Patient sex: M
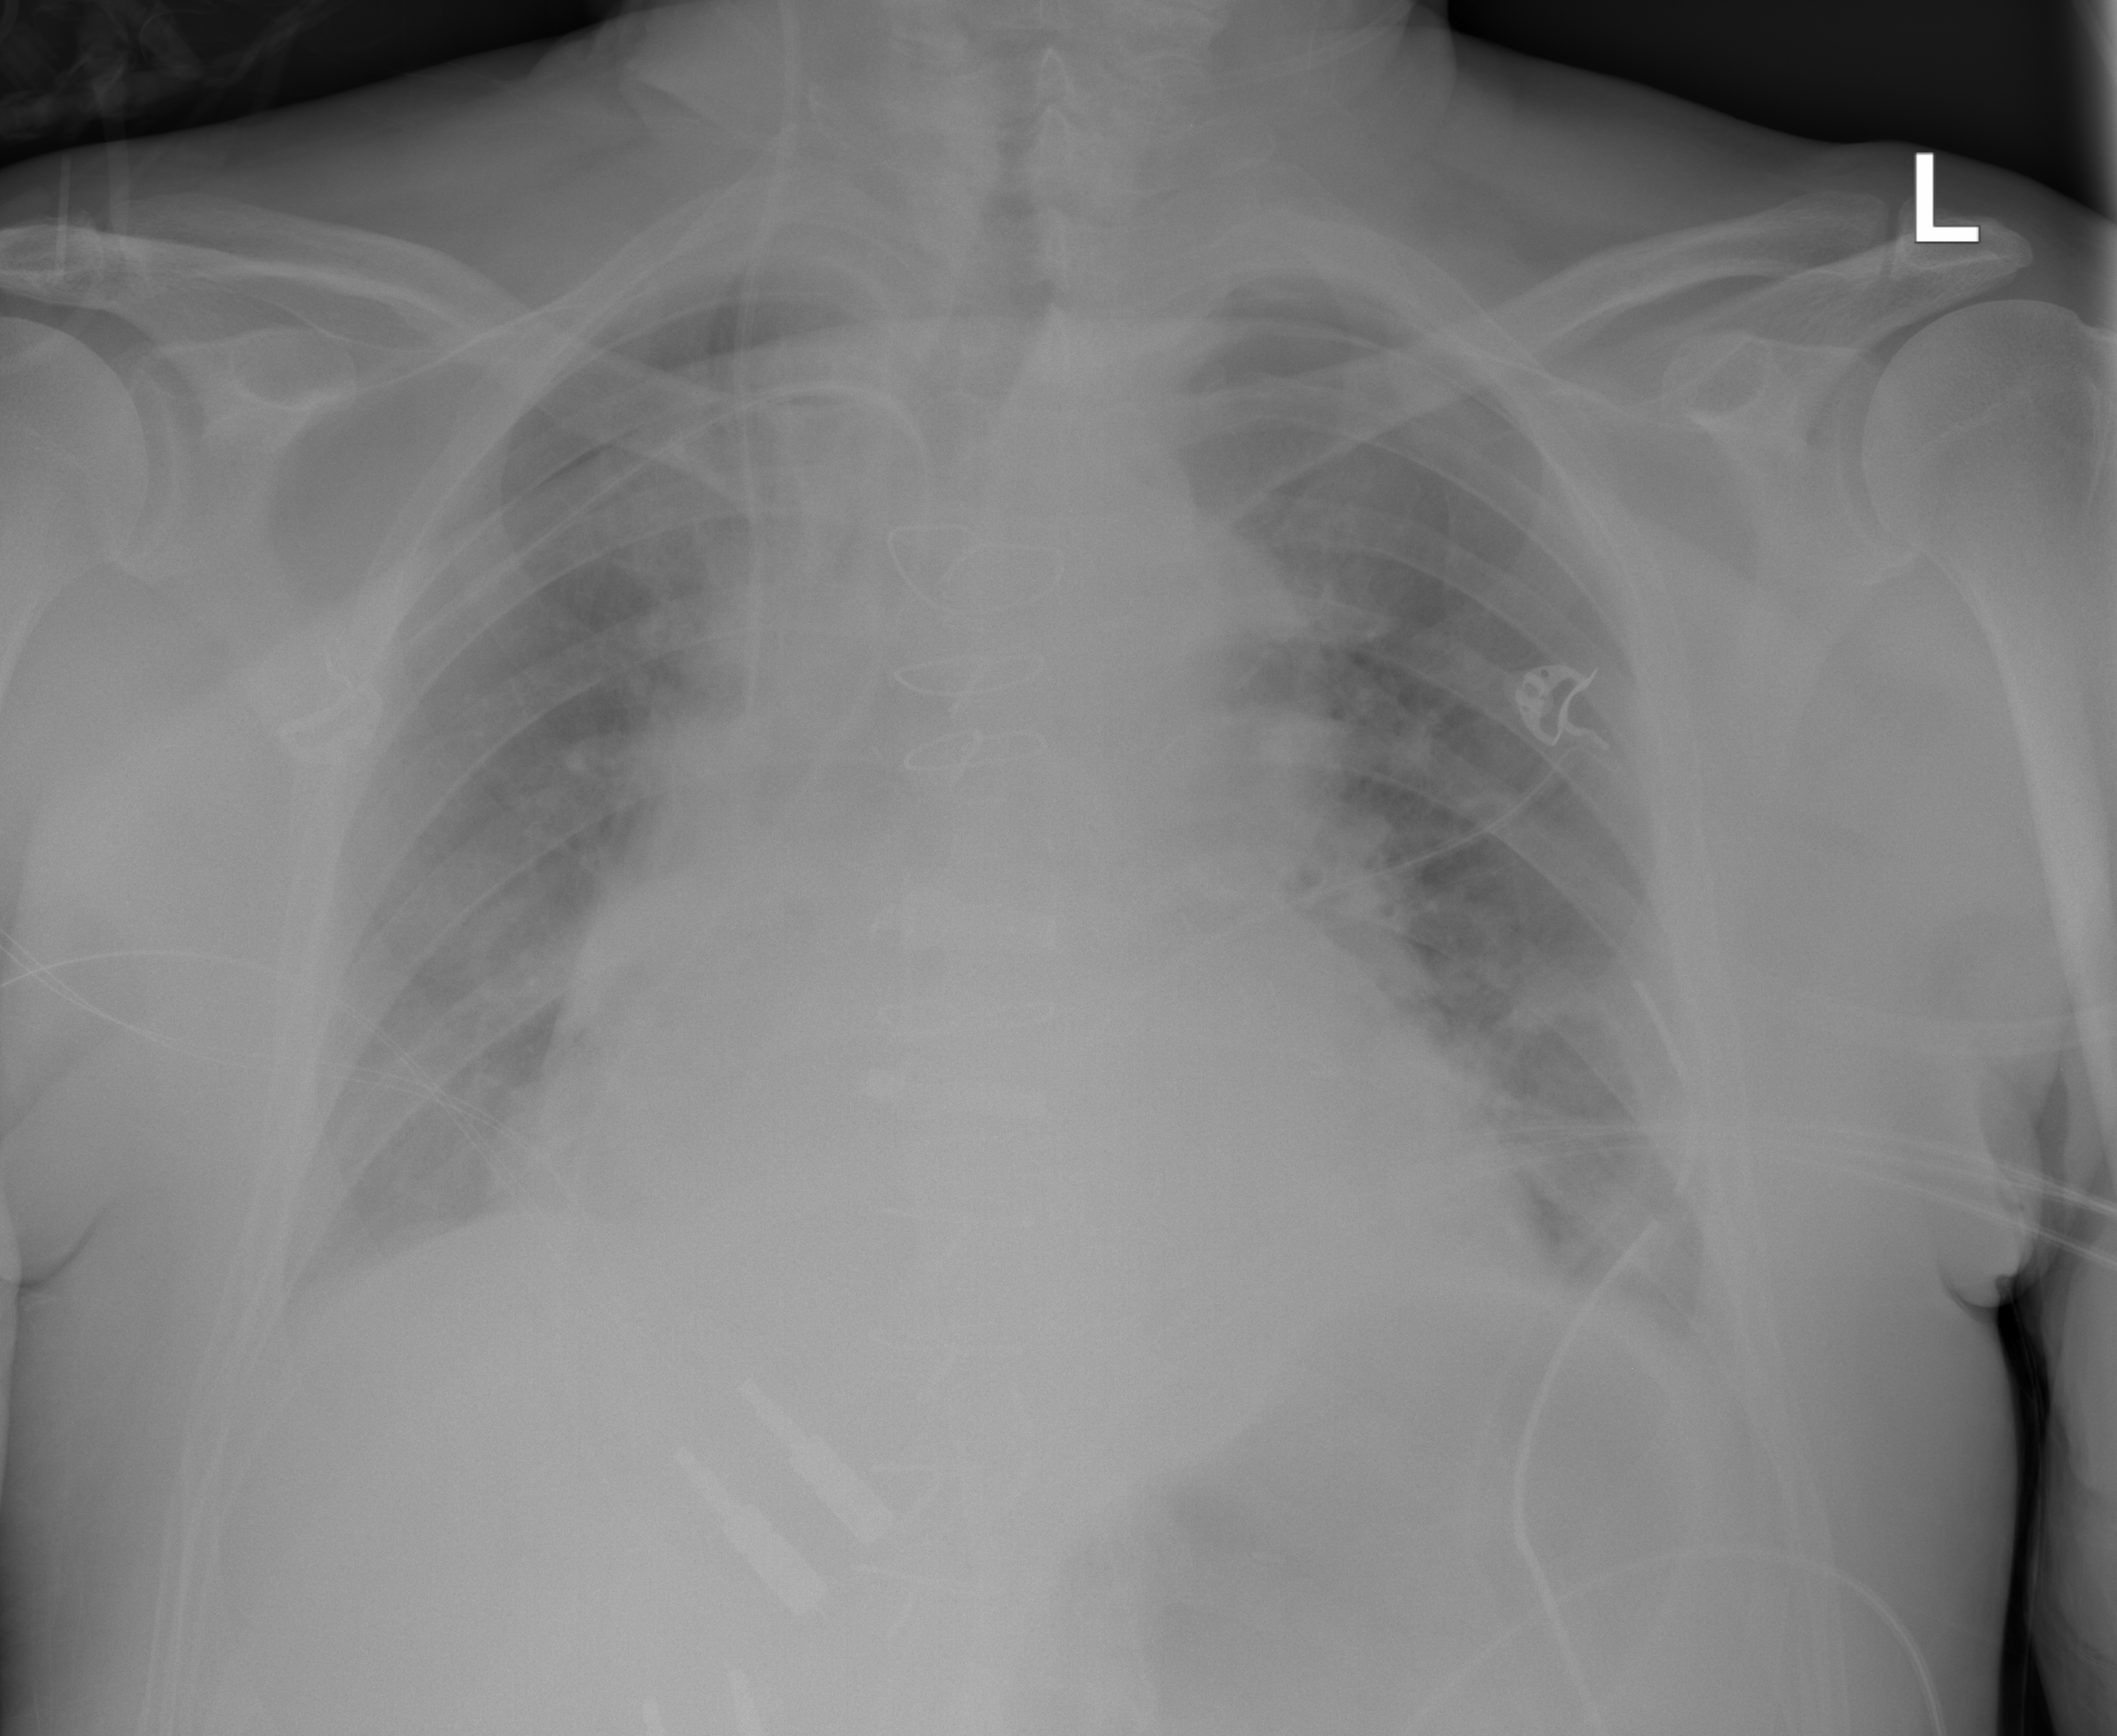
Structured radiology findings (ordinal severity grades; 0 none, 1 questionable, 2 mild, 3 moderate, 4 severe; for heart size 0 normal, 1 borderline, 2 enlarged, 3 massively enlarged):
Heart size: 2
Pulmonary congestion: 0
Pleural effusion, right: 0
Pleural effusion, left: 0
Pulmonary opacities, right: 0
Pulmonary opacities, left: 0
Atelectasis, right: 2
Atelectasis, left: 2